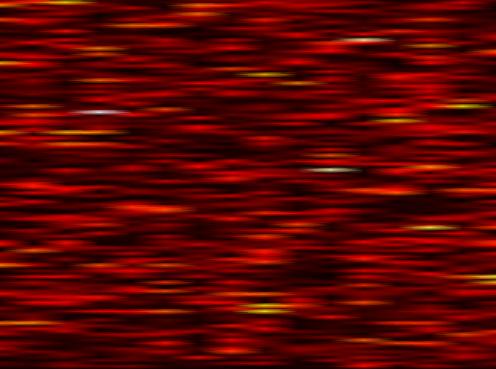
Label: FOFDM